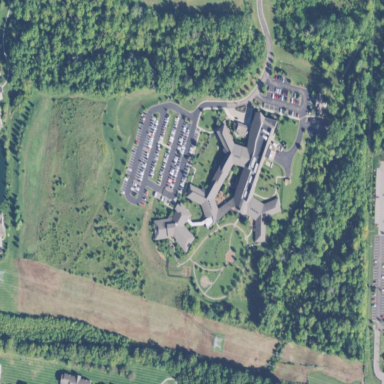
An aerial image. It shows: Healthcare facility identified as hospital.